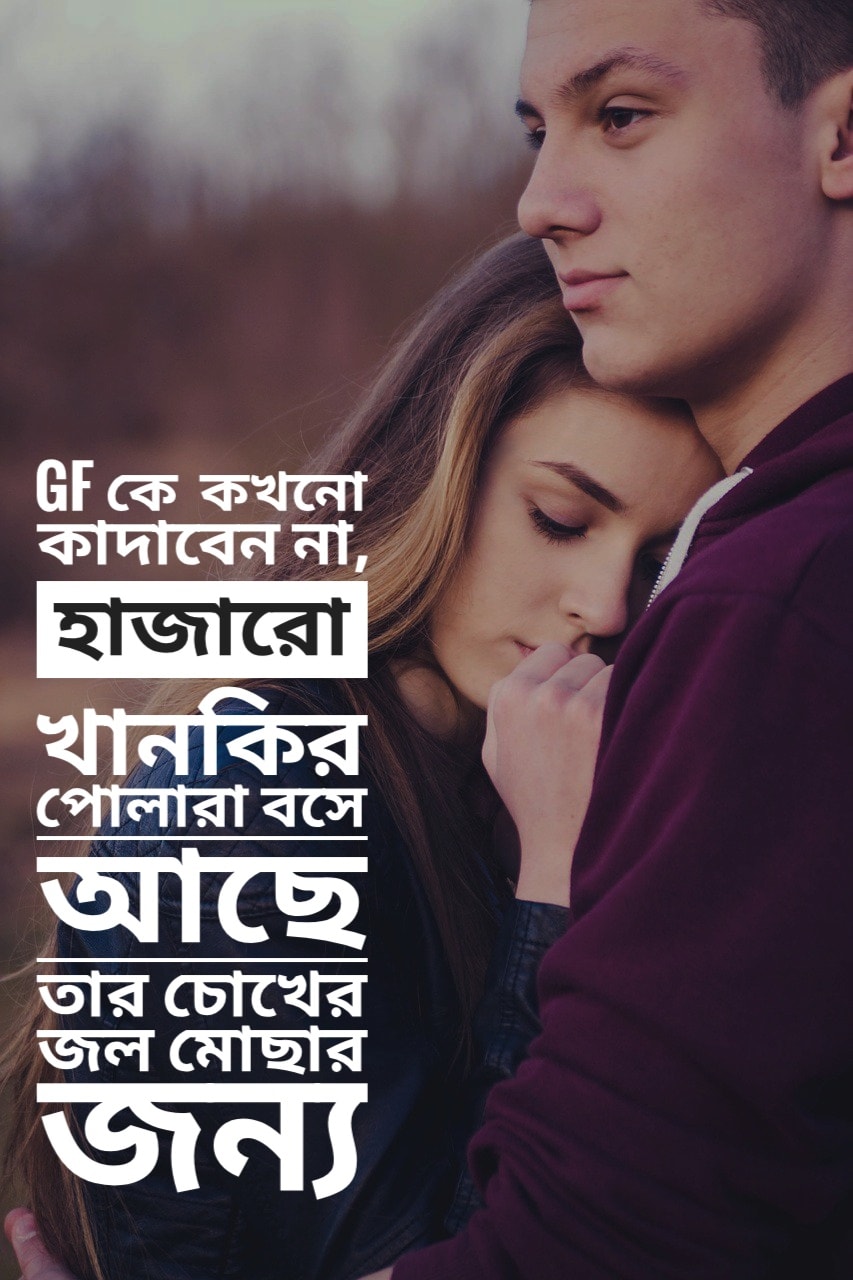
Caption: GF কে কখনো কাদাবেন না , হাজারো খানকির পোলারা বসে আছে তার চোখের জল মোছার জন্য
Label: hate